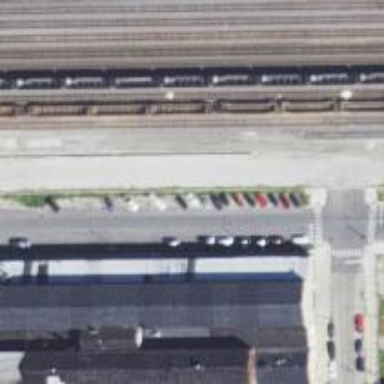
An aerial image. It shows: Abandoned railway yard.